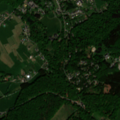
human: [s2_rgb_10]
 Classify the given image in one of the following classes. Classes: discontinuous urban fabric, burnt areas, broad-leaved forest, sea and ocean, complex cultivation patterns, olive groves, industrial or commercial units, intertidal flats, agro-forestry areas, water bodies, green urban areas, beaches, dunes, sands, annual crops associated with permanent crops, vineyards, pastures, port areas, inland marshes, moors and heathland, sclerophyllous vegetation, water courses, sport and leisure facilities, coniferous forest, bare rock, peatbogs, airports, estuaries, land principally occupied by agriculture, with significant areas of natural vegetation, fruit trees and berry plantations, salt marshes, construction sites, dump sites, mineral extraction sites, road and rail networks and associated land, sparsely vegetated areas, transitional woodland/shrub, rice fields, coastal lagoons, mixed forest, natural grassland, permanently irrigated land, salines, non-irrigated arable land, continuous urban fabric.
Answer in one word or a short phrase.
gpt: discontinuous urban fabric, pastures, broad-leaved forest, mixed forest